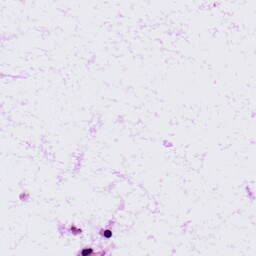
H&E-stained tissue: LymphNode